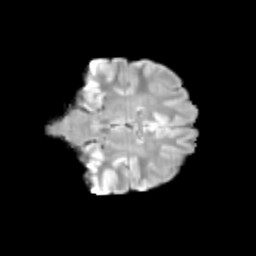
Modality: T2w
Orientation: coronal
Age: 13
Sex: female
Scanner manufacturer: siemens
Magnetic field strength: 3 T
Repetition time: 3.8 s
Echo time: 0.07 s